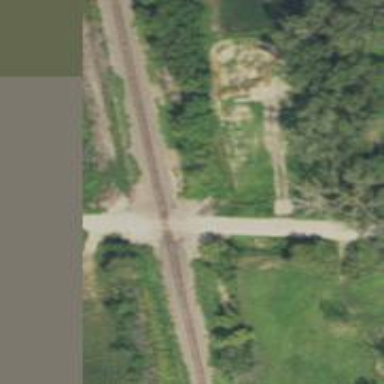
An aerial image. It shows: Railway level crossing.